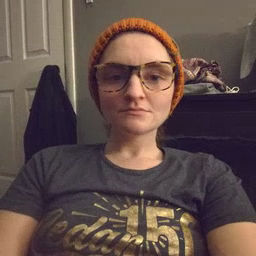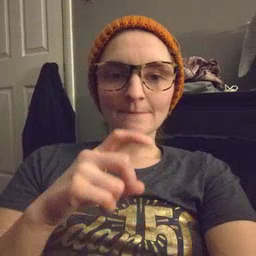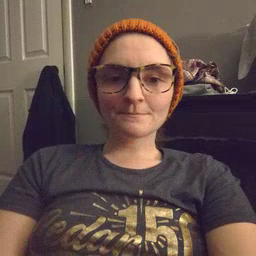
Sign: time